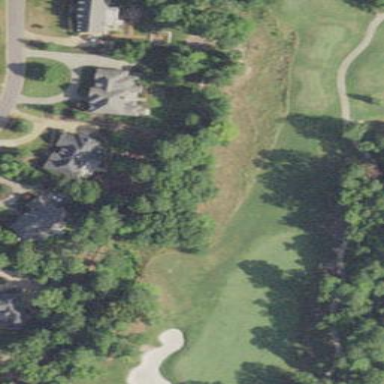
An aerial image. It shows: Area of rough grass used for golf.